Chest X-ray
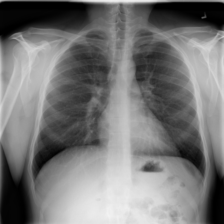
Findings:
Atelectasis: negative
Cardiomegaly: negative
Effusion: negative
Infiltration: negative
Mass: negative
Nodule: negative
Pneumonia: negative
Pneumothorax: negative
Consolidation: negative
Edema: negative
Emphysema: negative
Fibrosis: negative
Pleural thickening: negative
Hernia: negative